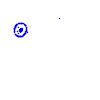
Particle: kaon